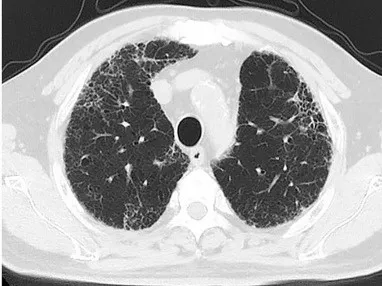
Chest HRCT: (September 27, 2021, A, B): Progressive Reticular and honeycomb opacities in the proximal pleural parts of both lungs compared with previous observations.
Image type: radiology (ct)